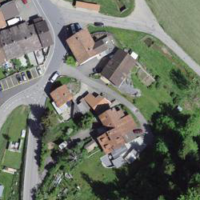
EUNIS habitat code: 55
Species observed at this site:
Cerastium tomentosum